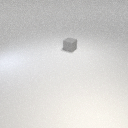
small gray rubber cube